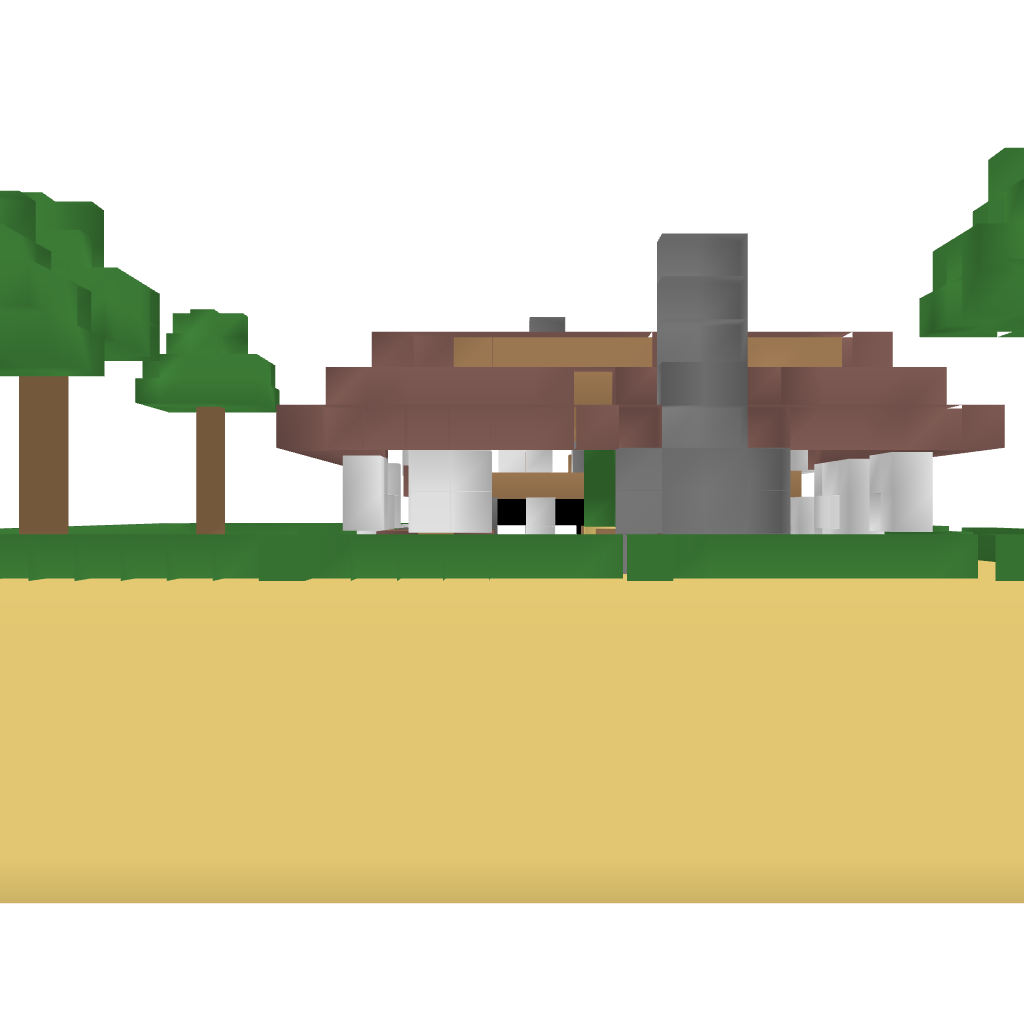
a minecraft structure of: The Sonoran by BrightPROPERTIES bad low quality